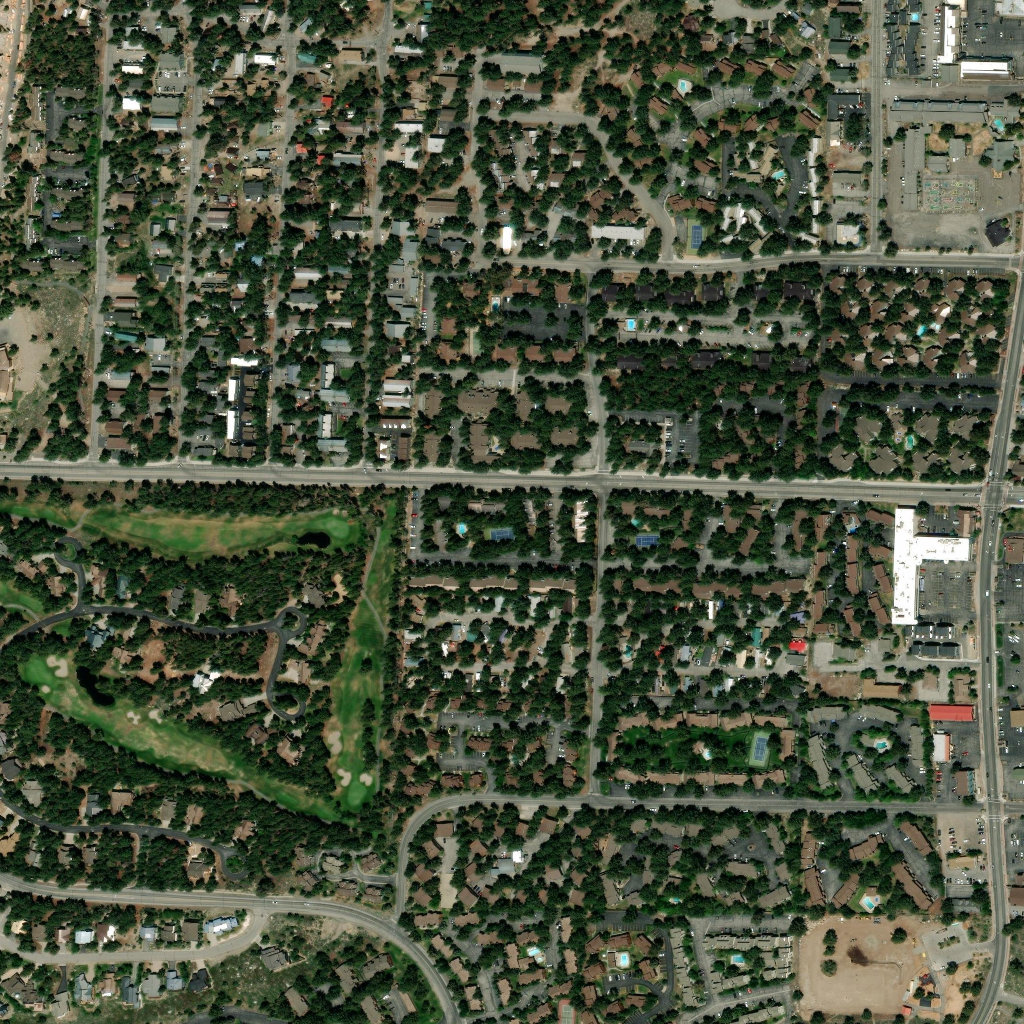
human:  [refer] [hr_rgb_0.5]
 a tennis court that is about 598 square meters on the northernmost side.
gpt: <box>[[67, 21, 68, 25, 0]]</box>

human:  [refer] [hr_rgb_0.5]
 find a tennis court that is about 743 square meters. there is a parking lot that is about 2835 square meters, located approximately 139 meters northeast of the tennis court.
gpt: <box>[[47, 51, 50, 53, 0]]</box>

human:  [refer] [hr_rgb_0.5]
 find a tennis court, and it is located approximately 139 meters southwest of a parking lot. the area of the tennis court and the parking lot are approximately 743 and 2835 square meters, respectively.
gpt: <box>[[47, 51, 50, 53, 0]]</box>